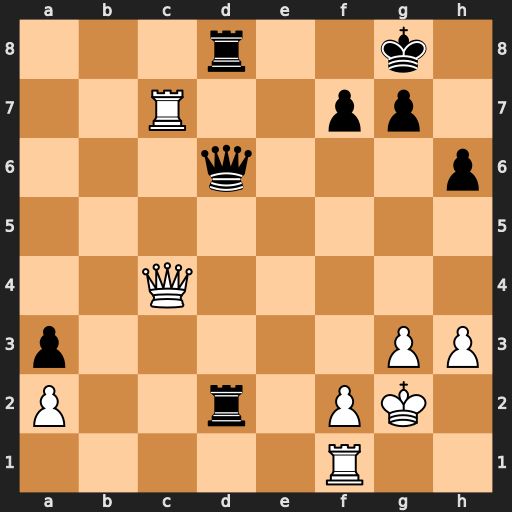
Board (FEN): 3r2k1/2R2pp1/3q3p/8/2Q5/p5PP/P2r1PK1/5R2
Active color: w
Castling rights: -
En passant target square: -
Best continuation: Qxf7+ Kh8 Qxg7#